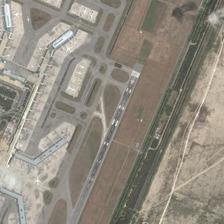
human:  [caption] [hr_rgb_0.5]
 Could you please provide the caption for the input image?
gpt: some planes are near a terminal in an airport .

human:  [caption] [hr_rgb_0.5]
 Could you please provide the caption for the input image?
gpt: some planes are near a terminal in an airport .

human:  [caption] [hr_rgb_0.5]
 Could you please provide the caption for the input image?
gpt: some planes are near a terminal in an airport .

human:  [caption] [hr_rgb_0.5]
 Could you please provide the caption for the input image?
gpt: some planes are near a terminal in an airport .

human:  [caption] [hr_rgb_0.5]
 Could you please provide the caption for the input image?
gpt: some planes are near a terminal in an airport .